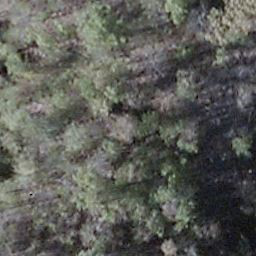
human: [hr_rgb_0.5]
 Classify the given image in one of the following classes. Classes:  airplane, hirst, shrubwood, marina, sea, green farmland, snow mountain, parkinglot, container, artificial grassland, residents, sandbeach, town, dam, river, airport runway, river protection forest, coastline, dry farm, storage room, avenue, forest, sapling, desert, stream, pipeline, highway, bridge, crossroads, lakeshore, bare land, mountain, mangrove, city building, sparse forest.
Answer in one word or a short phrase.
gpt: shrubwood